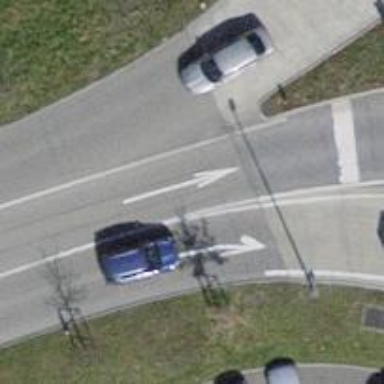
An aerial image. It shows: Secondary road with asphalt surface.